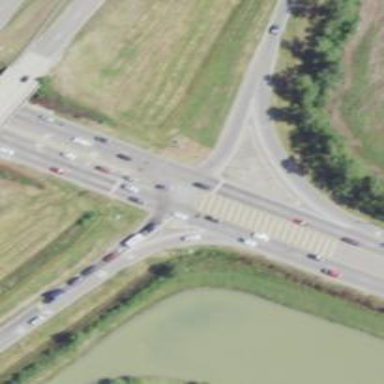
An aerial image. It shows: Trunk link highway.